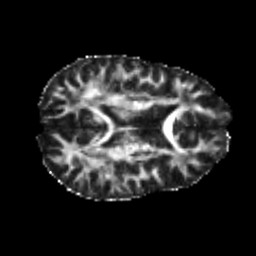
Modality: FA
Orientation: axial
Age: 20
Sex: male
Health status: healthy
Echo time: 0.074 s